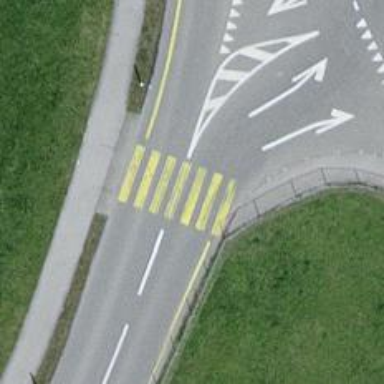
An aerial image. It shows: Zebra crossing on the road.